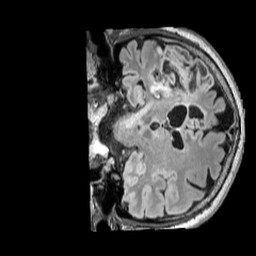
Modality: FLAIR
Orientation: coronal
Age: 56
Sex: male
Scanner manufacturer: siemens
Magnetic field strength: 3 T
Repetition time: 5 s
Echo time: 0.387 s